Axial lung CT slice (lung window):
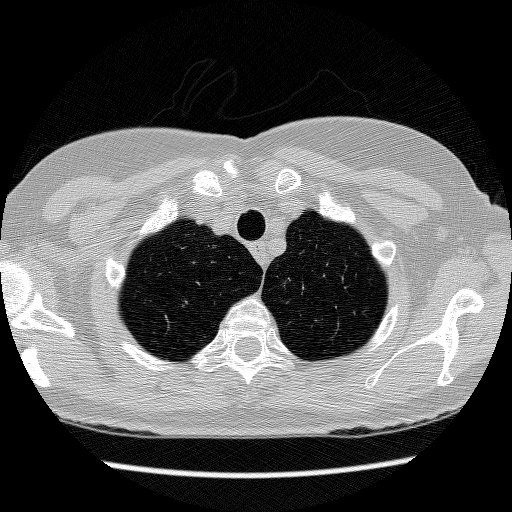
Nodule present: no